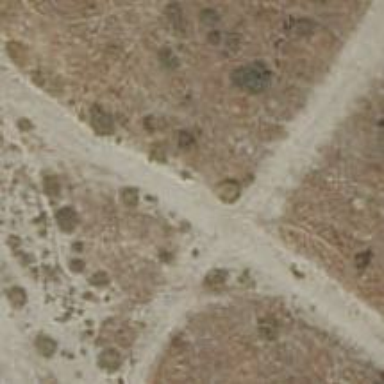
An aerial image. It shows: Dirt track road.